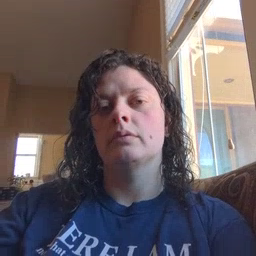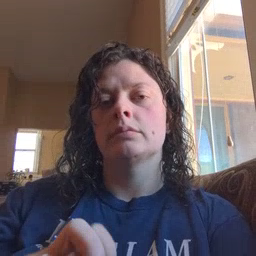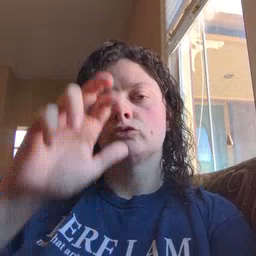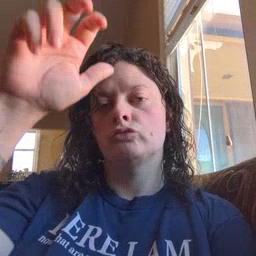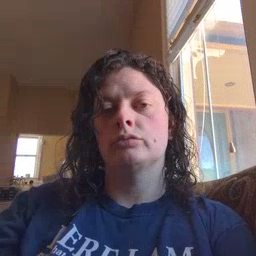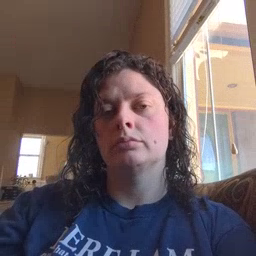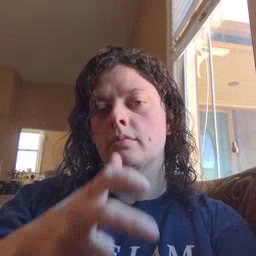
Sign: stairs